【题型】解答题　【知识点】平面几何　【难度】easy
如图，$AB$ 是 $\odot O$ 的直径，$CD$ 是 $\odot O$ 的弦，过点 $O$ 作 $OG \perp CD$ 于点 $G$，与 $\odot O$ 的切线 $PD$ 交于点 $P$，连接 $OC$，$OD$，$PC$。

(1) 求证：$PC$ 是 $\odot O$ 的切线。

(2) 连接 $AD$，$BC$。若 $\angle DAB = 72^\circ$，$\angle CBA = 48^\circ$，$\odot O$ 的半径为 $6$，求 $OP$ 的长。
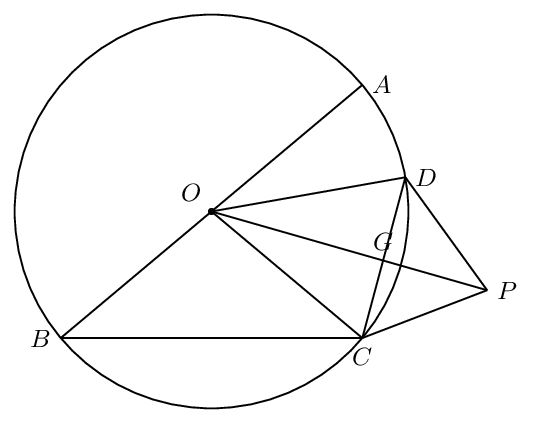
【解答】
【答案】(1)见解析

(2)$OP=4\sqrt{3}$

【分析】

【详解】（1）证明：$\because PD$ 为 $\odot O$ 的切线，$OD$ 是 $\odot O$ 的半径，\\
$\therefore OD \perp DP$，\\
$\therefore \angle ODP=90^\circ$。\\

$\because OG \perp CD$，$OC=OD$，\\
$\therefore \angle COP=\angle DOP$。\\

$\because OP=OP$，\\
$\therefore \triangle ODP \cong \triangle OCP \ (\text{SAS})$，\\
$\therefore \angle ODP=\angle OCP=90^\circ$，\\
$\therefore OC \perp PC$。\\

$\because OC$ 是 $\odot O$ 的半径，\\
$\therefore PC$ 是 $\odot O$ 的切线。\\

（2）$\because OB=OC$，$\angle CBA=48^\circ$，\\
$\therefore \angle OCB=\angle CBA=48^\circ$，\\
$\therefore \angle BOC=180^\circ-48^\circ-48^\circ=84^\circ$。\\

同理，可得 $\angle AOD=36^\circ$，\\
$\therefore \angle COD=180^\circ-84^\circ-36^\circ=60^\circ$，\\
$\therefore \angle DOP=\angle COP=30^\circ$。\\

在 $\text{Rt}\triangle OCP$ 中，$PC=\dfrac{1}{2}OP$。\\

设 $PC=x$，则 $OP=2x$。\\

由勾股定理，得 $x^2+6^2=(2x)^2$，\\
$\therefore x=2\sqrt{3}$（负值已舍去），\\
$\therefore OP=4\sqrt{3}$。